Question: I have a ajax post which give me the values from what the user have typed into my form.
And in my database I have two entites that are being used and I use model first.
However Im getting "Object reference not set to an instance of an object" error when trying to do this:
> goalCardQuestionAnswer.SelectedQuestion.Id = selectedQuestionViewModel.QuestionID;
This is my controller post:
'''
[HttpPost]
public bool AnswerForm(SelectedQuestionViewModel selectedQuestionViewModel)
{
if (ModelState.IsValid)
{
var goalCardQuestionAnswer = new GoalCardQuestionAnswer();
goalCardQuestionAnswer.SelectedQuestion.Id = selectedQuestionViewModel.QuestionID;
goalCardQuestionAnswer.Comment = selectedQuestionViewModel.Comment;
goalCardQuestionAnswer.Grade = selectedQuestionViewModel.Grade;
answerNKIRepository.SaveQuestionAnswer(goalCardQuestionAnswer);
answerNKIRepository.Save();
}
'''
My SelectedQuestionViewModel:
'''
public class SelectedQuestionViewModel
{
public int? Grade { get; set; }
public string Comment { get; set; }
public string SelectedQuestionText { get; set; }
public int QuestionID { get; set; }
}
'''
My database model

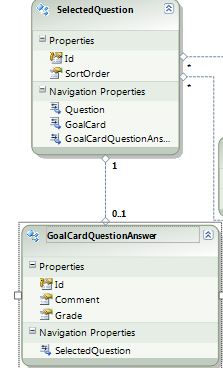
Answer: You must initialize your 'SelectedQuestion' property:
'''
var goalCardQuestionAnswer = new GoalCardQuestionAnswer();
goalCardQuestionAnswer.SelectedQuestion = new SelectedQuestion();
'''